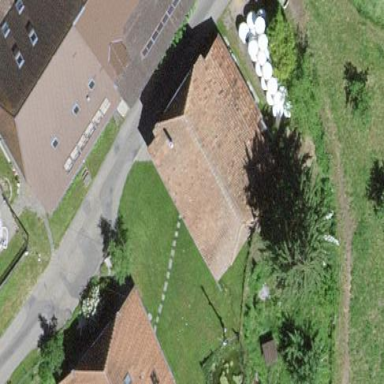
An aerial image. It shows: Barn.